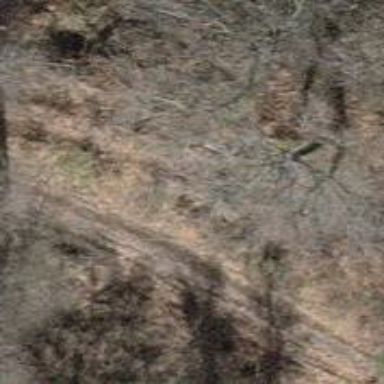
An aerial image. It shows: Unpaved path with tracktype grade3.